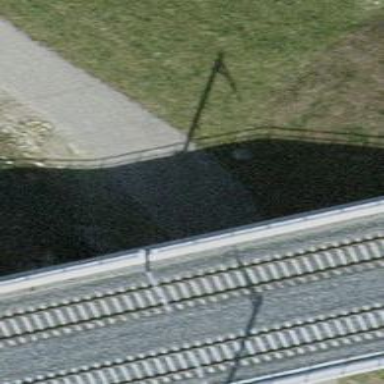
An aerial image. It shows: Track with grade 3 tracktype passing through compacted tunnel.